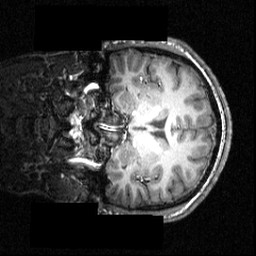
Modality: T1w
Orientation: coronal
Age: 18
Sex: male
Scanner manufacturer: siemens
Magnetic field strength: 3.951 T
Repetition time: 1.5 s
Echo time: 0.00335 s